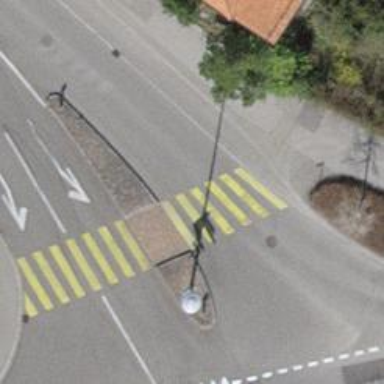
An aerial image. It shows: Marked zebra crossing with pedestrian island.